Field crop: maize
Growth stage: 2
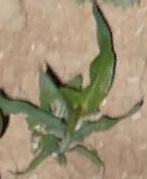
Species: maize